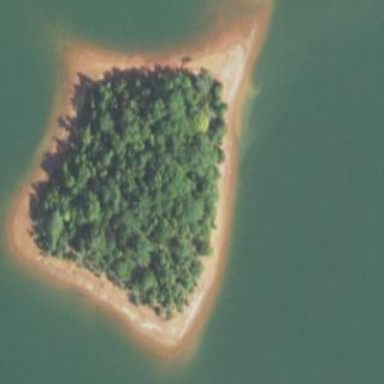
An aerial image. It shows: Island.